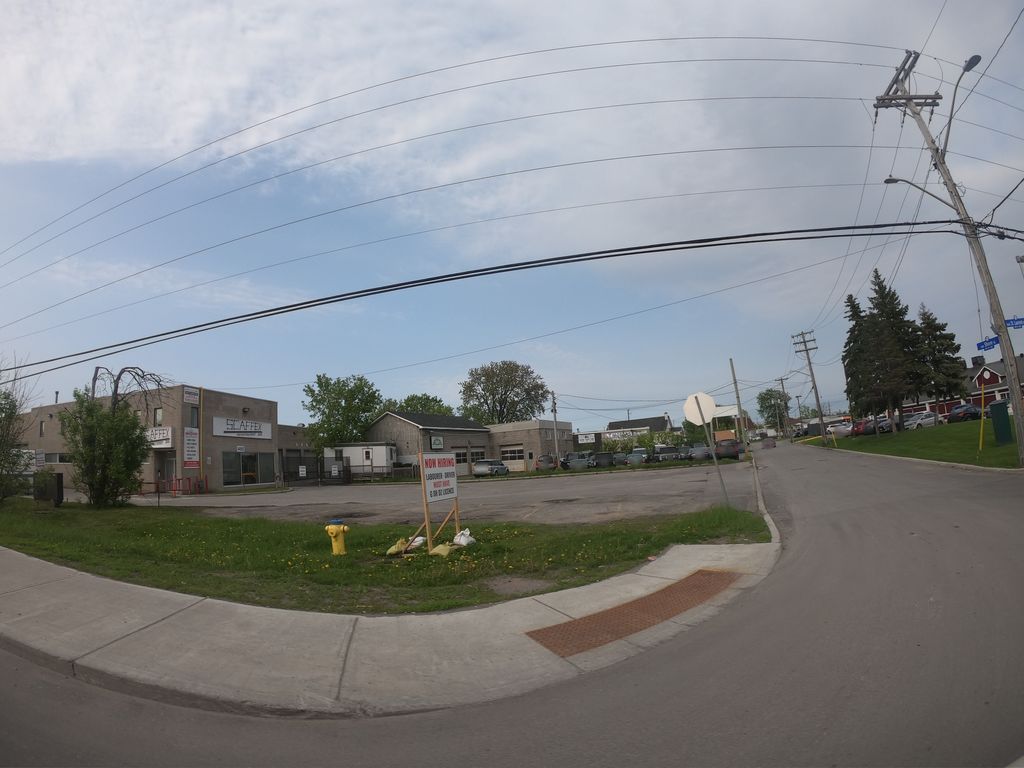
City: ottawa-gatineau